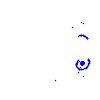
Particle: electron